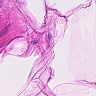
Metastatic tissue present: no